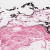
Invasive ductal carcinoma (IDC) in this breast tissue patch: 0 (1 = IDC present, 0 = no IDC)